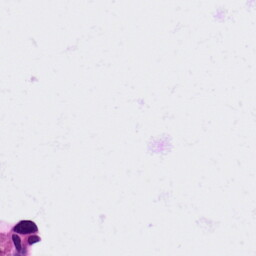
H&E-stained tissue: Lung